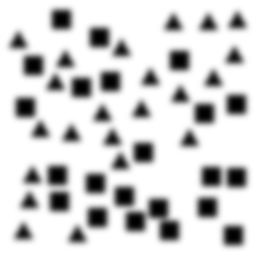
Squares: 22
Triangles: 22
Stars: 0
Total shapes: 44